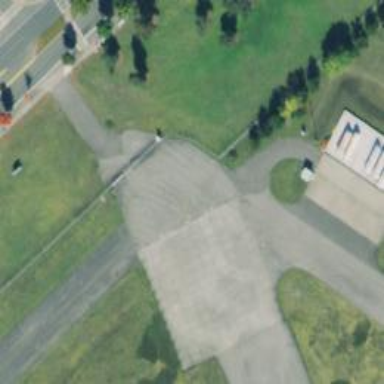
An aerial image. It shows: Image of taxiway at airport.